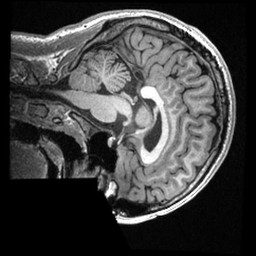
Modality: T1w
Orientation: sagittal
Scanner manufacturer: ge
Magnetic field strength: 3 T
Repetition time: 0.007664 s
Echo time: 0.002936 s